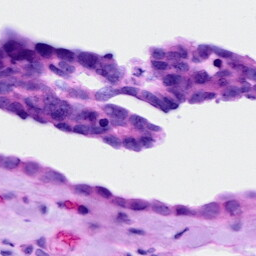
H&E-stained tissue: Ovarian